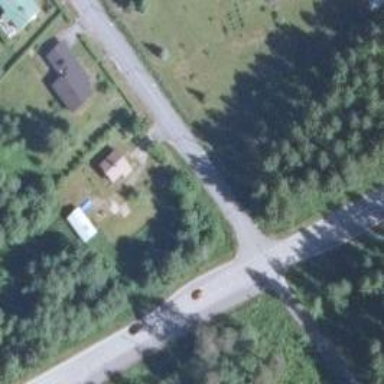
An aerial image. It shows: Stop road.